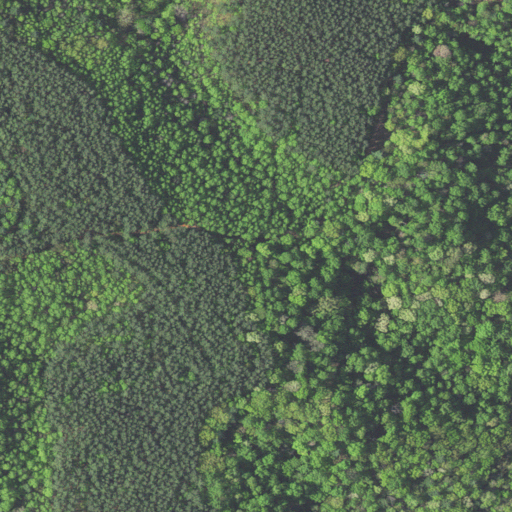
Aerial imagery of mountain in Virginia named Poor Mountain containing deciduous forest, mixed forest, evergreen forest, and open development